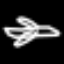
Label: airplane